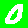
Digit: 0